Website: home-depot
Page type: payment
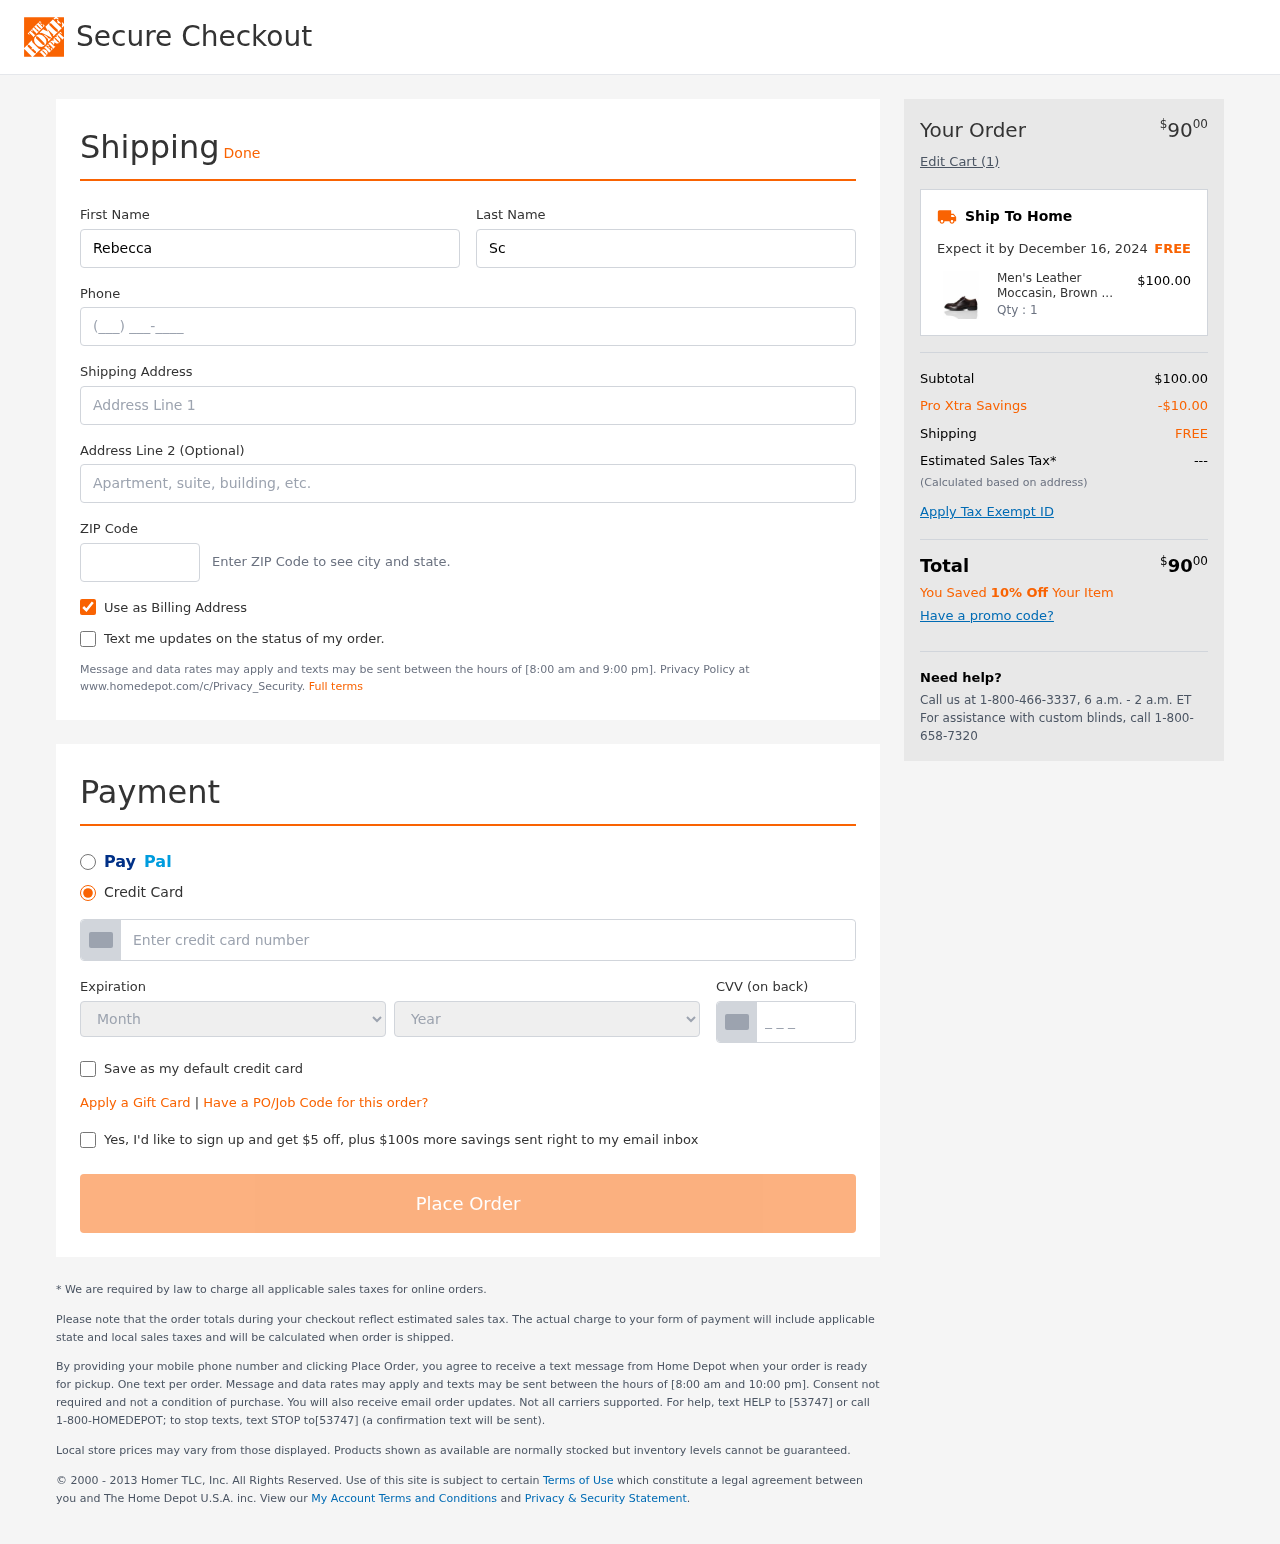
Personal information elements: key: PII_CARD_CVV
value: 317
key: PII_CARD_EXPIRY_MONTH
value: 06
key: PII_CARD_EXPIRY_YEAR
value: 28
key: PII_CARD_NUMBER
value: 4463 2633 1057 6380
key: PII_FIRSTNAME
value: Rebecca
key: PII_LASTNAME
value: Scott
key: PII_PHONE
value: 5472169904
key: PII_POSTCODE
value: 21723
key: PII_STREET
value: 750 Mcfarland Landing
Product elements: key: PRODUCT1_NAME
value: Men's Leather Moccasin, Brown Burgundy, womens 12
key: PRODUCT1_PRICE
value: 100
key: PRODUCT1_QUANTITY
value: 1
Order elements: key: ORDER_TOTAL
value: $9000
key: ORDER_NUM_ITEMS
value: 1
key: ORDER_DELIVERY_DATE
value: December 16, 2024
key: ORDER_SUBTOTAL
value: $100.00
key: ORDER_DISCOUNT
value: -$10.00
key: ORDER_SHIPPING_COST
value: FREE